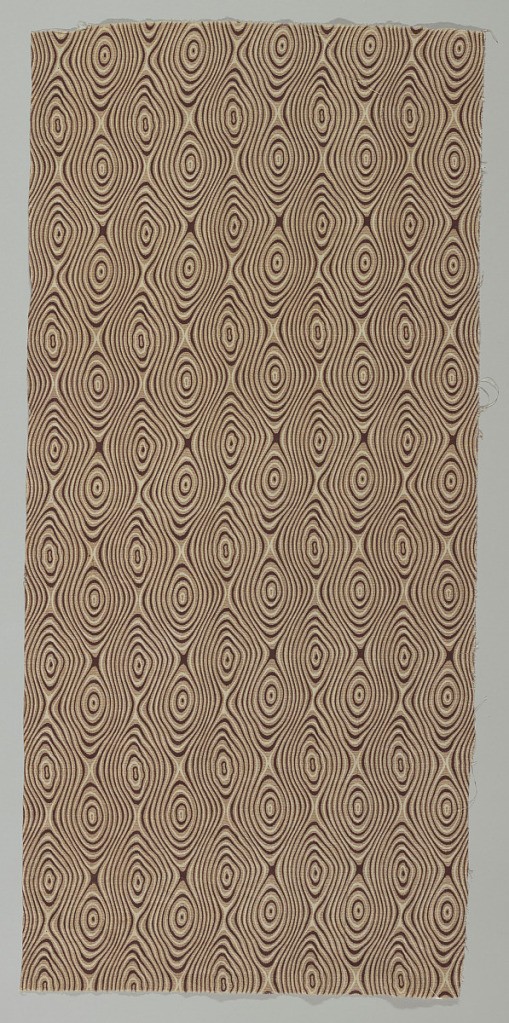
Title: Textile
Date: early 19th century
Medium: cotton Technique: roller printed
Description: Length of printed fabric designed to resemble knots in a piece of wood. Printed in two browns on off-white ground.